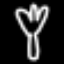
Label: fork